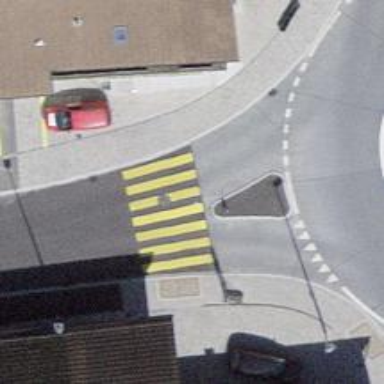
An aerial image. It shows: Uncontrolled zebra crossing.